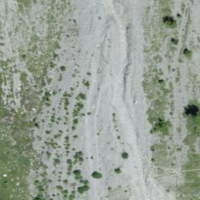
EUNIS habitat code: 23
Species observed at this site:
Epipactis atrorubens